Question: I am trying to query the DMVs in SQL Server 2008 R2.
On this server are two user databases called and . To prove I have their names correct:
'''
select db_id('histrx') -- Returns 5
select db_id('OpenLink') -- Returns 7
'''
If I run the following query, picking out entries for the database, I get 25 rows in the result set:
'''
select top 25
total_worker_time/execution_count as avg_worker_time,
total_logical_reads/execution_count as avg_logical_reads,
db_name(s.dbid) as [db_name],
object_name(s.objectid, s.dbid) as [object_name],
execution_count,
plan_generation_num,
last_execution_time,
creation_time,
[text],
p.query_plan
from
sys.dm_exec_query_stats qs
CROSS APPLY sys.dm_exec_sql_text(qs.plan_handle) s
CROSS APPLY sys.dm_exec_query_plan(qs.plan_handle) p
where
db_name(s.dbid) = 'histrx'
order by
avg_logical_reads desc
'''
If I then change the 'where' clause to the following, no rows are returned:
'''
where
db_name(s.dbid) = 'OpenLink'
'''
I know that there is a significant amount of activity on the database. If I look at in the Activity Monitor, I can see entries for , and I'm pretty sure this is using the DMVs underneath.
- - - 'select * from fn_my_permissions (NULL, 'server');'- 'where'-

Can anyone tell me why my DMV query is returning zero rows for this database?
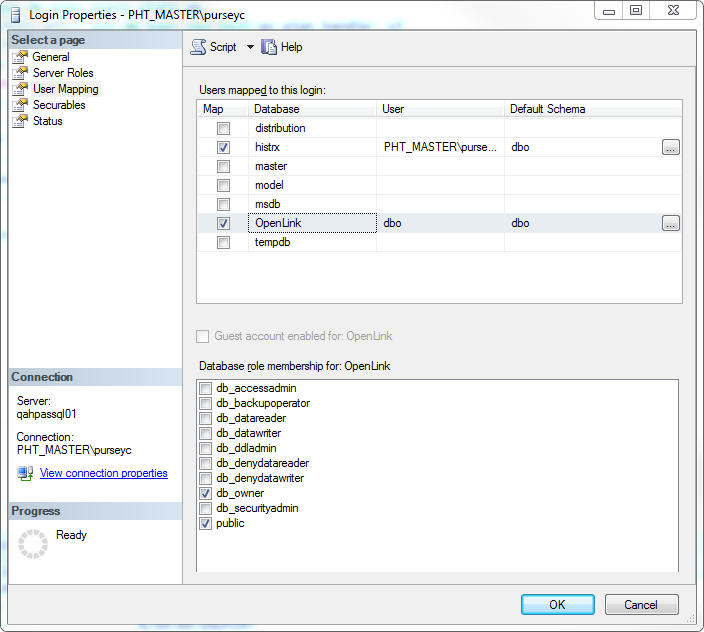
Answer: Quote from <URL>:
> dbid smallint ID of database. Is NULL for ad hoc and prepared SQL
statements.
1) So, for this type of SQL statements, 'where db_name(s.dbid) = 'OpenLink'' means 'where NULL = 'OpenLink'' and this predicate is evaluated to 'UNKNOWN'.
2) 'dbid' column is 'NOT NULL' for statements (ex. for stored procedures).
3) For SQL 2008R2 you might get the 'dbid' for "ad hoc and prepared SQL statements" from 'sys.dm_exec_plan_attributes ( plan_handle )' function (<URL> using this query:
'''
SELECT
...
ISNULL(src.dbid,CONVERT(SMALLINT,att.value)) AS my_dbid,
DB_NAME(ISNULL(src.dbid,CONVERT(SMALLINT,att.value))) my_dbname,
...
FROM
sys.dm_exec_query_stats qs
...
CROSS APPLY sys.dm_exec_plan_attributes(qs.plan_handle) att
WHERE att.attribute='dbid'
'''